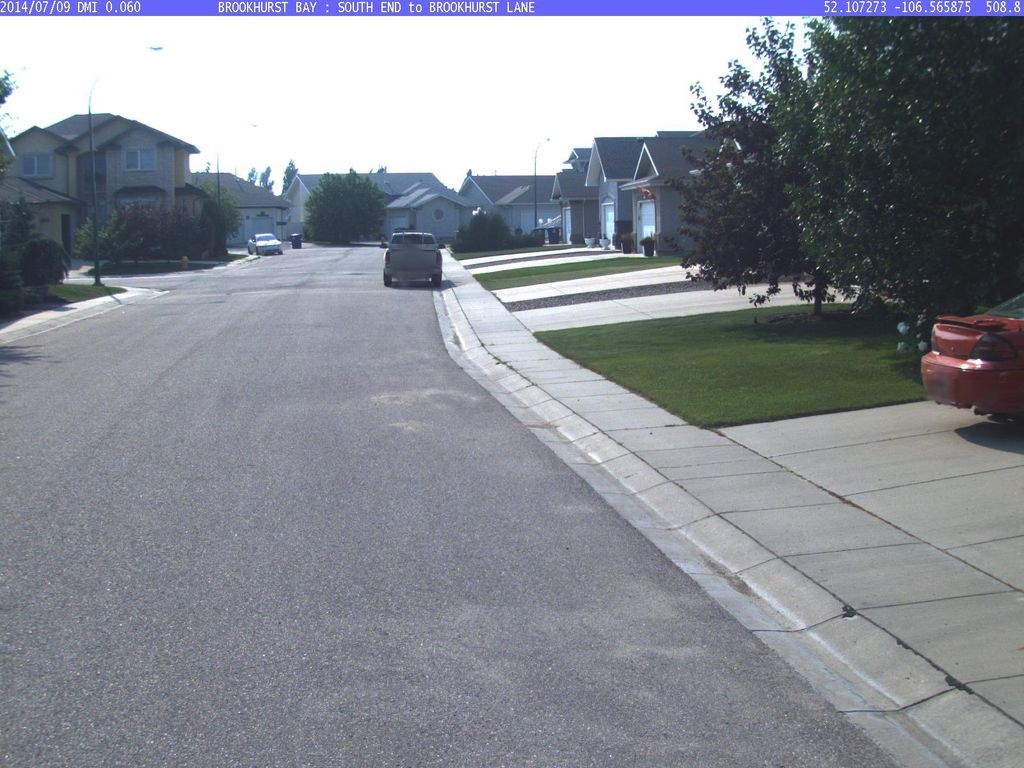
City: saskatoon